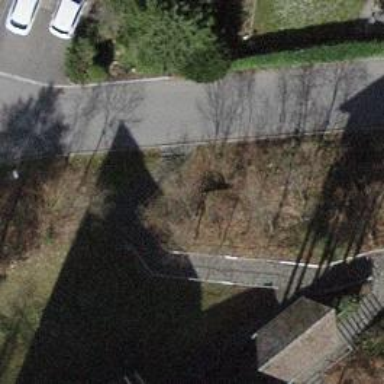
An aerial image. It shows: Set of steps on the road.